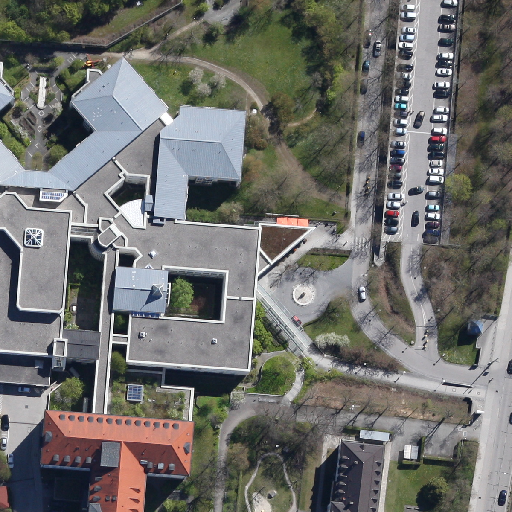
Referring expression: sidewalk